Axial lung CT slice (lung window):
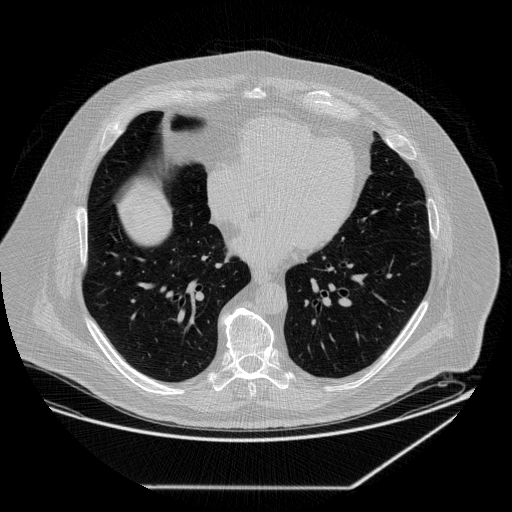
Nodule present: no